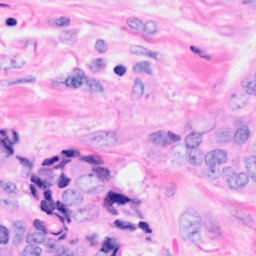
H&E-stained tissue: Breast